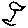
Label: bird